Aerial crown-view tile of a tropical tree (Barro Colorado Island, Panama), acquired 20241216:
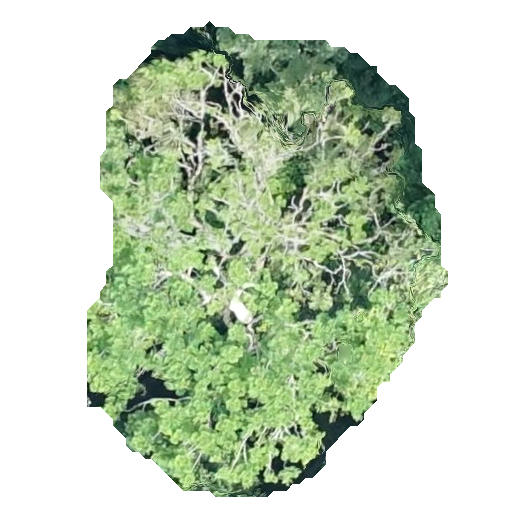
Species: Jacaranda copaia
GBIF accepted scientific name: Jacaranda copaia
Crown area: 185.543 m²